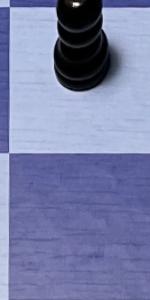
Label: Empty